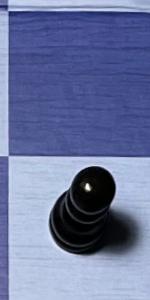
Label: Pawn_Black